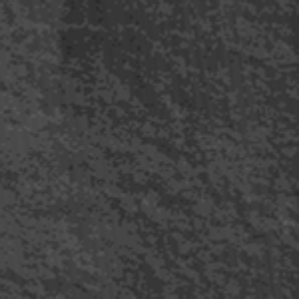
Label: frost